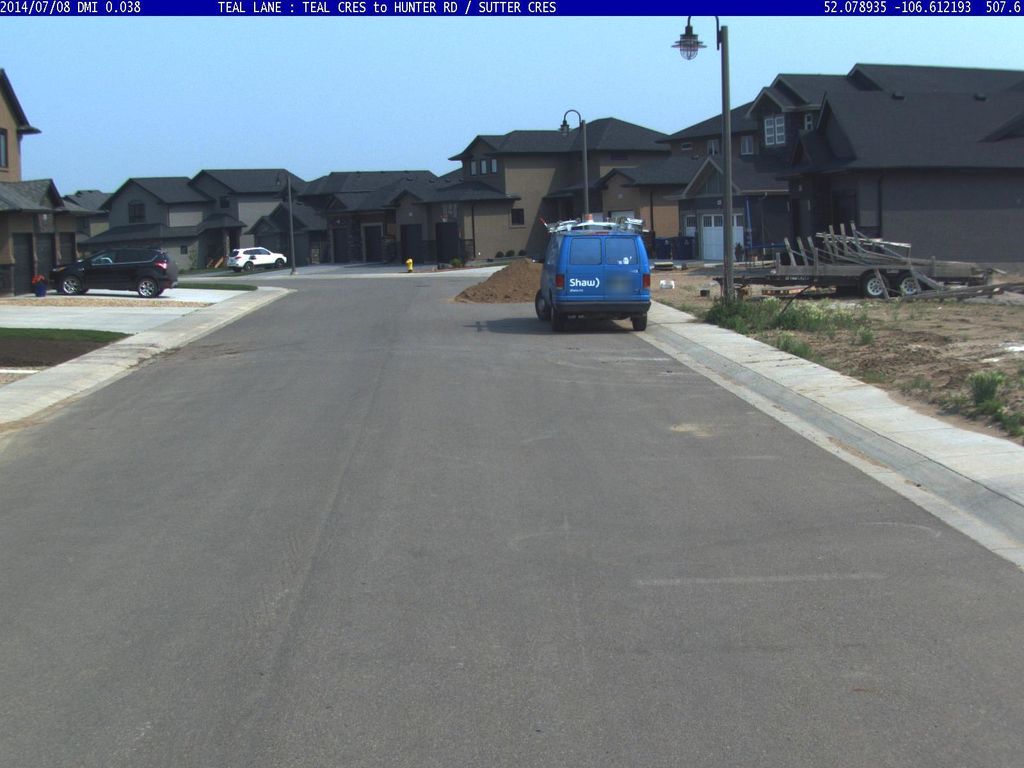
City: saskatoon